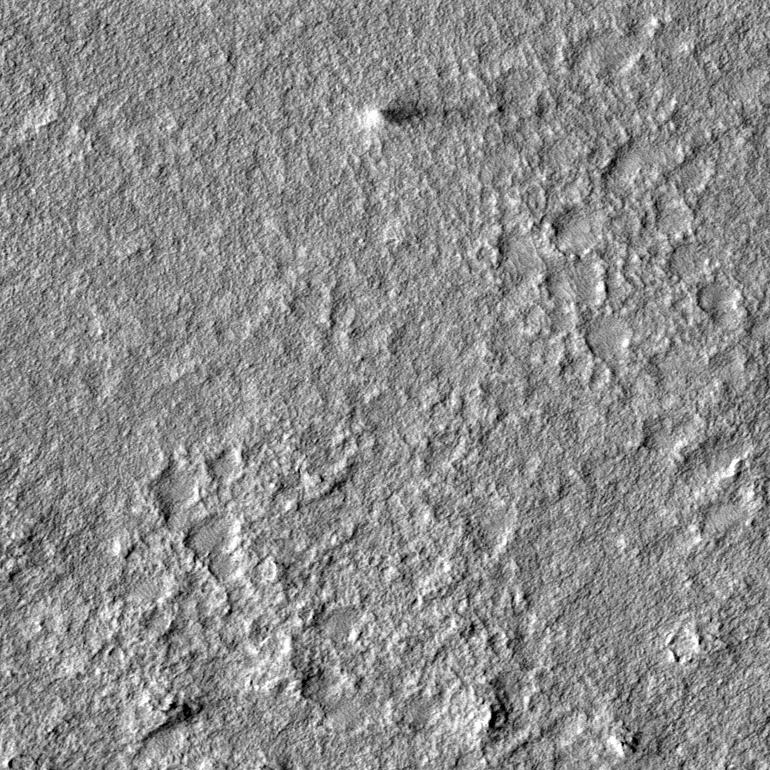
Label: dustdevil